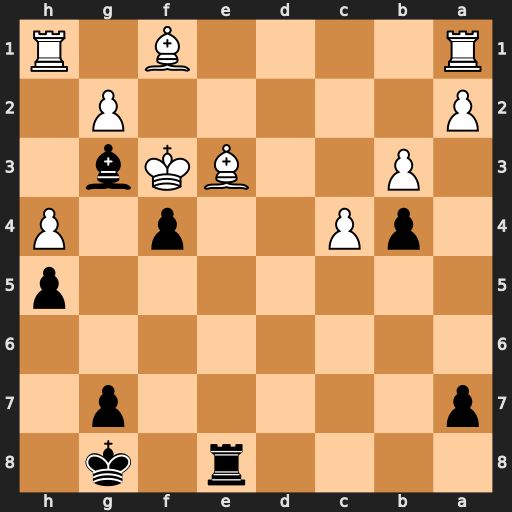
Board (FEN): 4r1k1/p5p1/8/7p/1pP2p1P/1P2BKb1/P5P1/R4B1R
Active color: b
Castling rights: -
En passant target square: -
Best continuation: Rxe3#